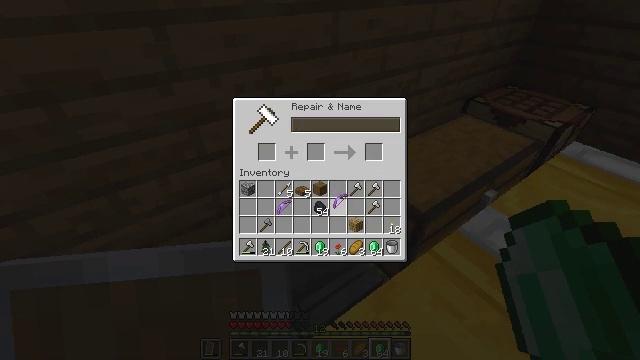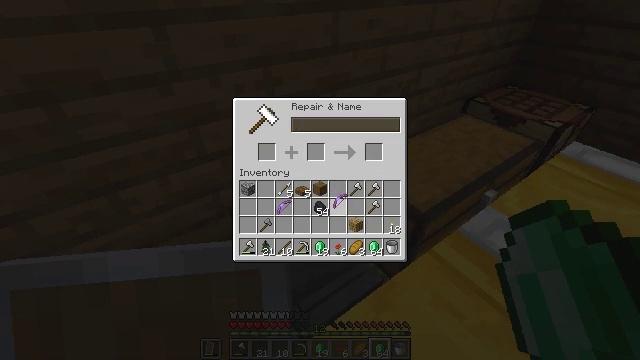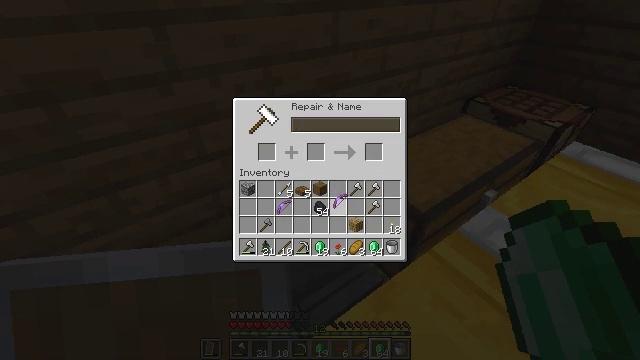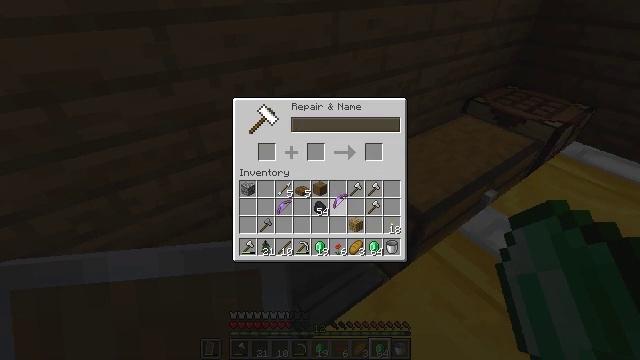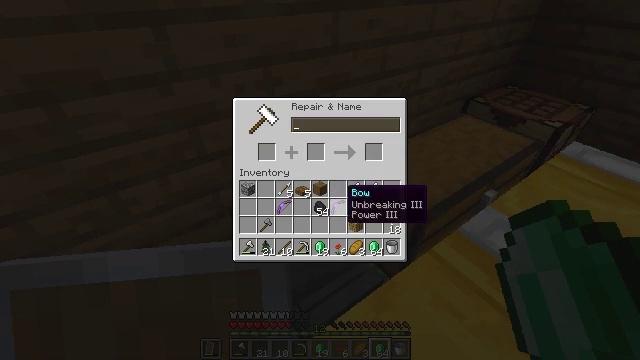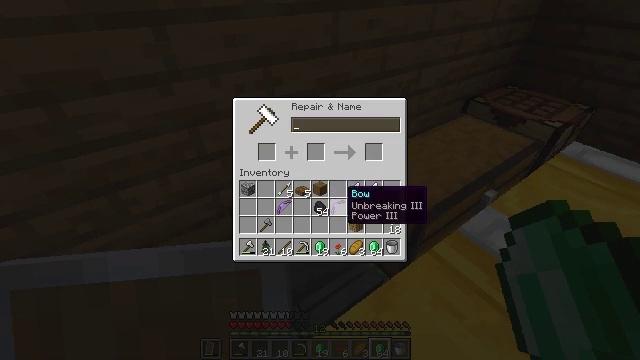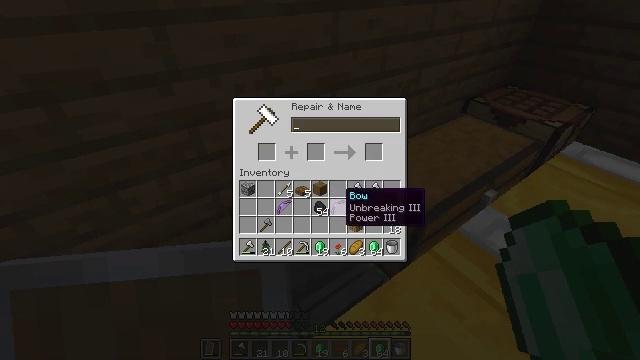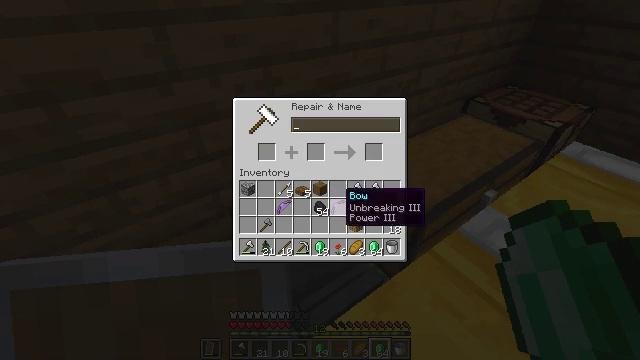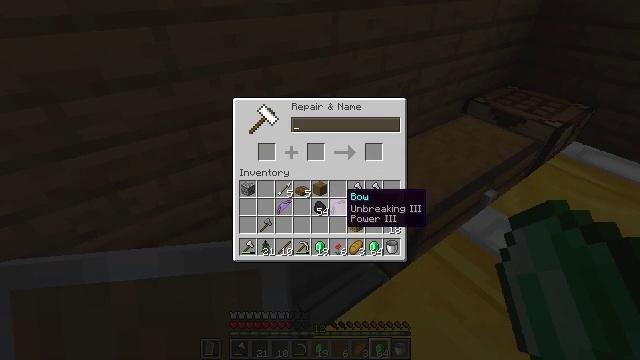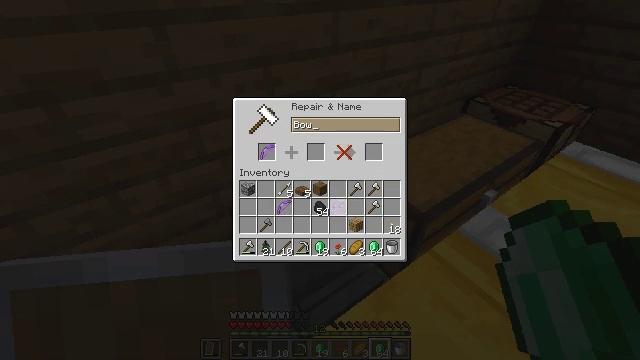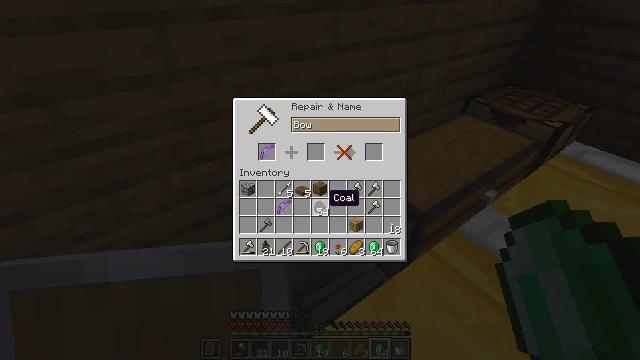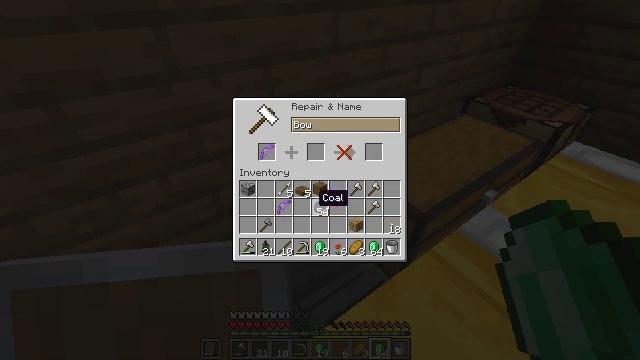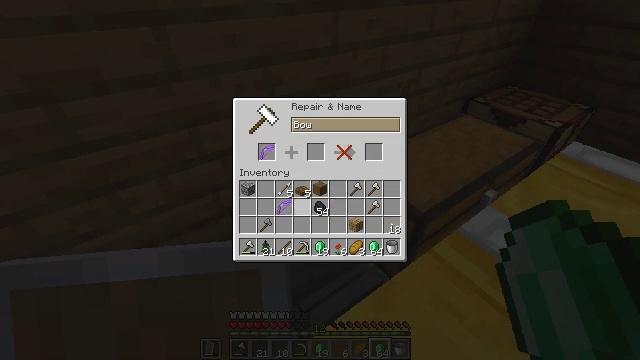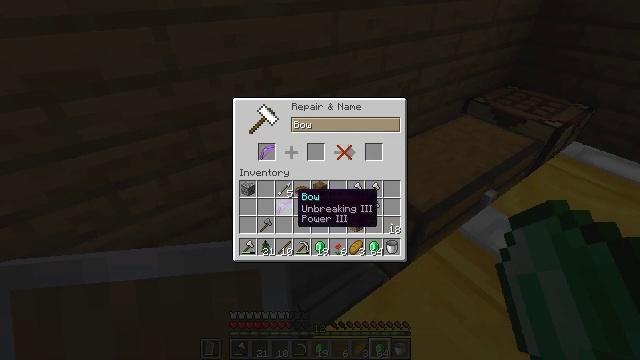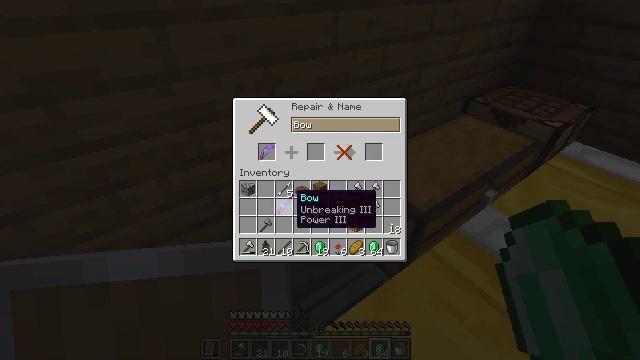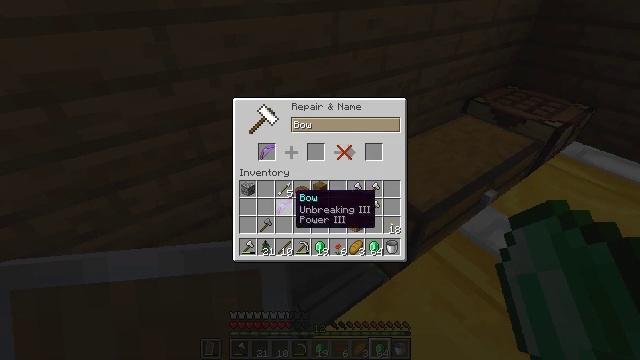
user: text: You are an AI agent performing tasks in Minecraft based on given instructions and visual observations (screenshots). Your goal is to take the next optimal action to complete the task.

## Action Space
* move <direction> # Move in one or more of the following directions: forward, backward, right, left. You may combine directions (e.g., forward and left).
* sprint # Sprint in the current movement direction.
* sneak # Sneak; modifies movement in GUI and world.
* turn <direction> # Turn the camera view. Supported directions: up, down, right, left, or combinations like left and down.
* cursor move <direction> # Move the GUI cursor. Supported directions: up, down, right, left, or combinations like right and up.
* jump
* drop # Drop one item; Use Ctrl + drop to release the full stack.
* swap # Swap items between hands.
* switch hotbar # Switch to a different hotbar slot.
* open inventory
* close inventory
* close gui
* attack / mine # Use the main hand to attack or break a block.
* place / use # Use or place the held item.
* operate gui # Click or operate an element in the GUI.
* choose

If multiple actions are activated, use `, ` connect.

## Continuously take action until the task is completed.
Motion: motion action
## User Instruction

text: Create an arrow in the crafting menu.
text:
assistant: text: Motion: operate gui
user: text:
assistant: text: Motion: operate gui
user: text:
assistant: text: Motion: operate gui
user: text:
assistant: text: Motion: no_op
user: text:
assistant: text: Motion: no_op
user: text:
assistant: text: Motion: sneak
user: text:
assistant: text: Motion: sneak
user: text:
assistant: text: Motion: sneak
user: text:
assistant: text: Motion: sneak, operate gui
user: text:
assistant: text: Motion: sneak, cursor move left
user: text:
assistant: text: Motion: sneak, cursor move left
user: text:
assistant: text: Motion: sneak
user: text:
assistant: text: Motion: sneak, cursor move left
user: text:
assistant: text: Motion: sneak
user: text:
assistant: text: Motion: sneak
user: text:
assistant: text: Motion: sneak, operate gui
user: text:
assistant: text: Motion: sneak, operate gui
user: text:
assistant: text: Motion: sneak, operate gui
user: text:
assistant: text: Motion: sneak, cursor move right
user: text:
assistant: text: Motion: sneak, cursor move right and up
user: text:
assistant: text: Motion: sneak, cursor move right and up
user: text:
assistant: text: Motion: cursor move right and up
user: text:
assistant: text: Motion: no_op
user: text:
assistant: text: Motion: no_op
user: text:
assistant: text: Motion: no_op
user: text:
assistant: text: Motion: no_op
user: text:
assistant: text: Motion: no_op
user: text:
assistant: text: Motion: no_op
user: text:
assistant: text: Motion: no_op
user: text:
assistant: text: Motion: no_op